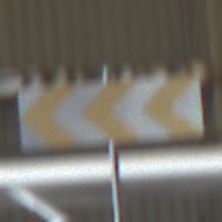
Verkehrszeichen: RichtungstafelnInKurvenGrossRechts
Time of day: Midday
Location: Indoor (Urban)
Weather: NotSpecified
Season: NotSpecified
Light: Natural